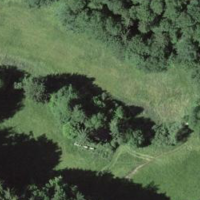
EUNIS habitat code: 44
Species observed at this site:
Lamium galeobdolon
Petasites albus